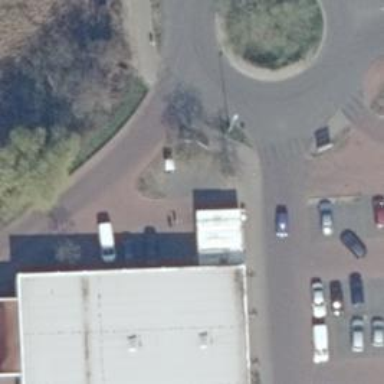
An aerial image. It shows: Fast food establishment.